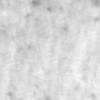
Label: no_change